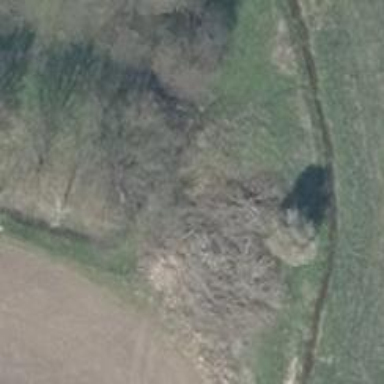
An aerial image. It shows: Abandoned railway.